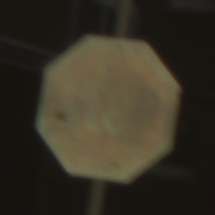
Verkehrszeichen: Stop
Umgebung: Outdoor, Urban
Tageszeit: MorningAfternoon
Wetter: Overcast
Licht: Natural
Jahreszeit: NotSpecified
Kontrast: LowContrast